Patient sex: F
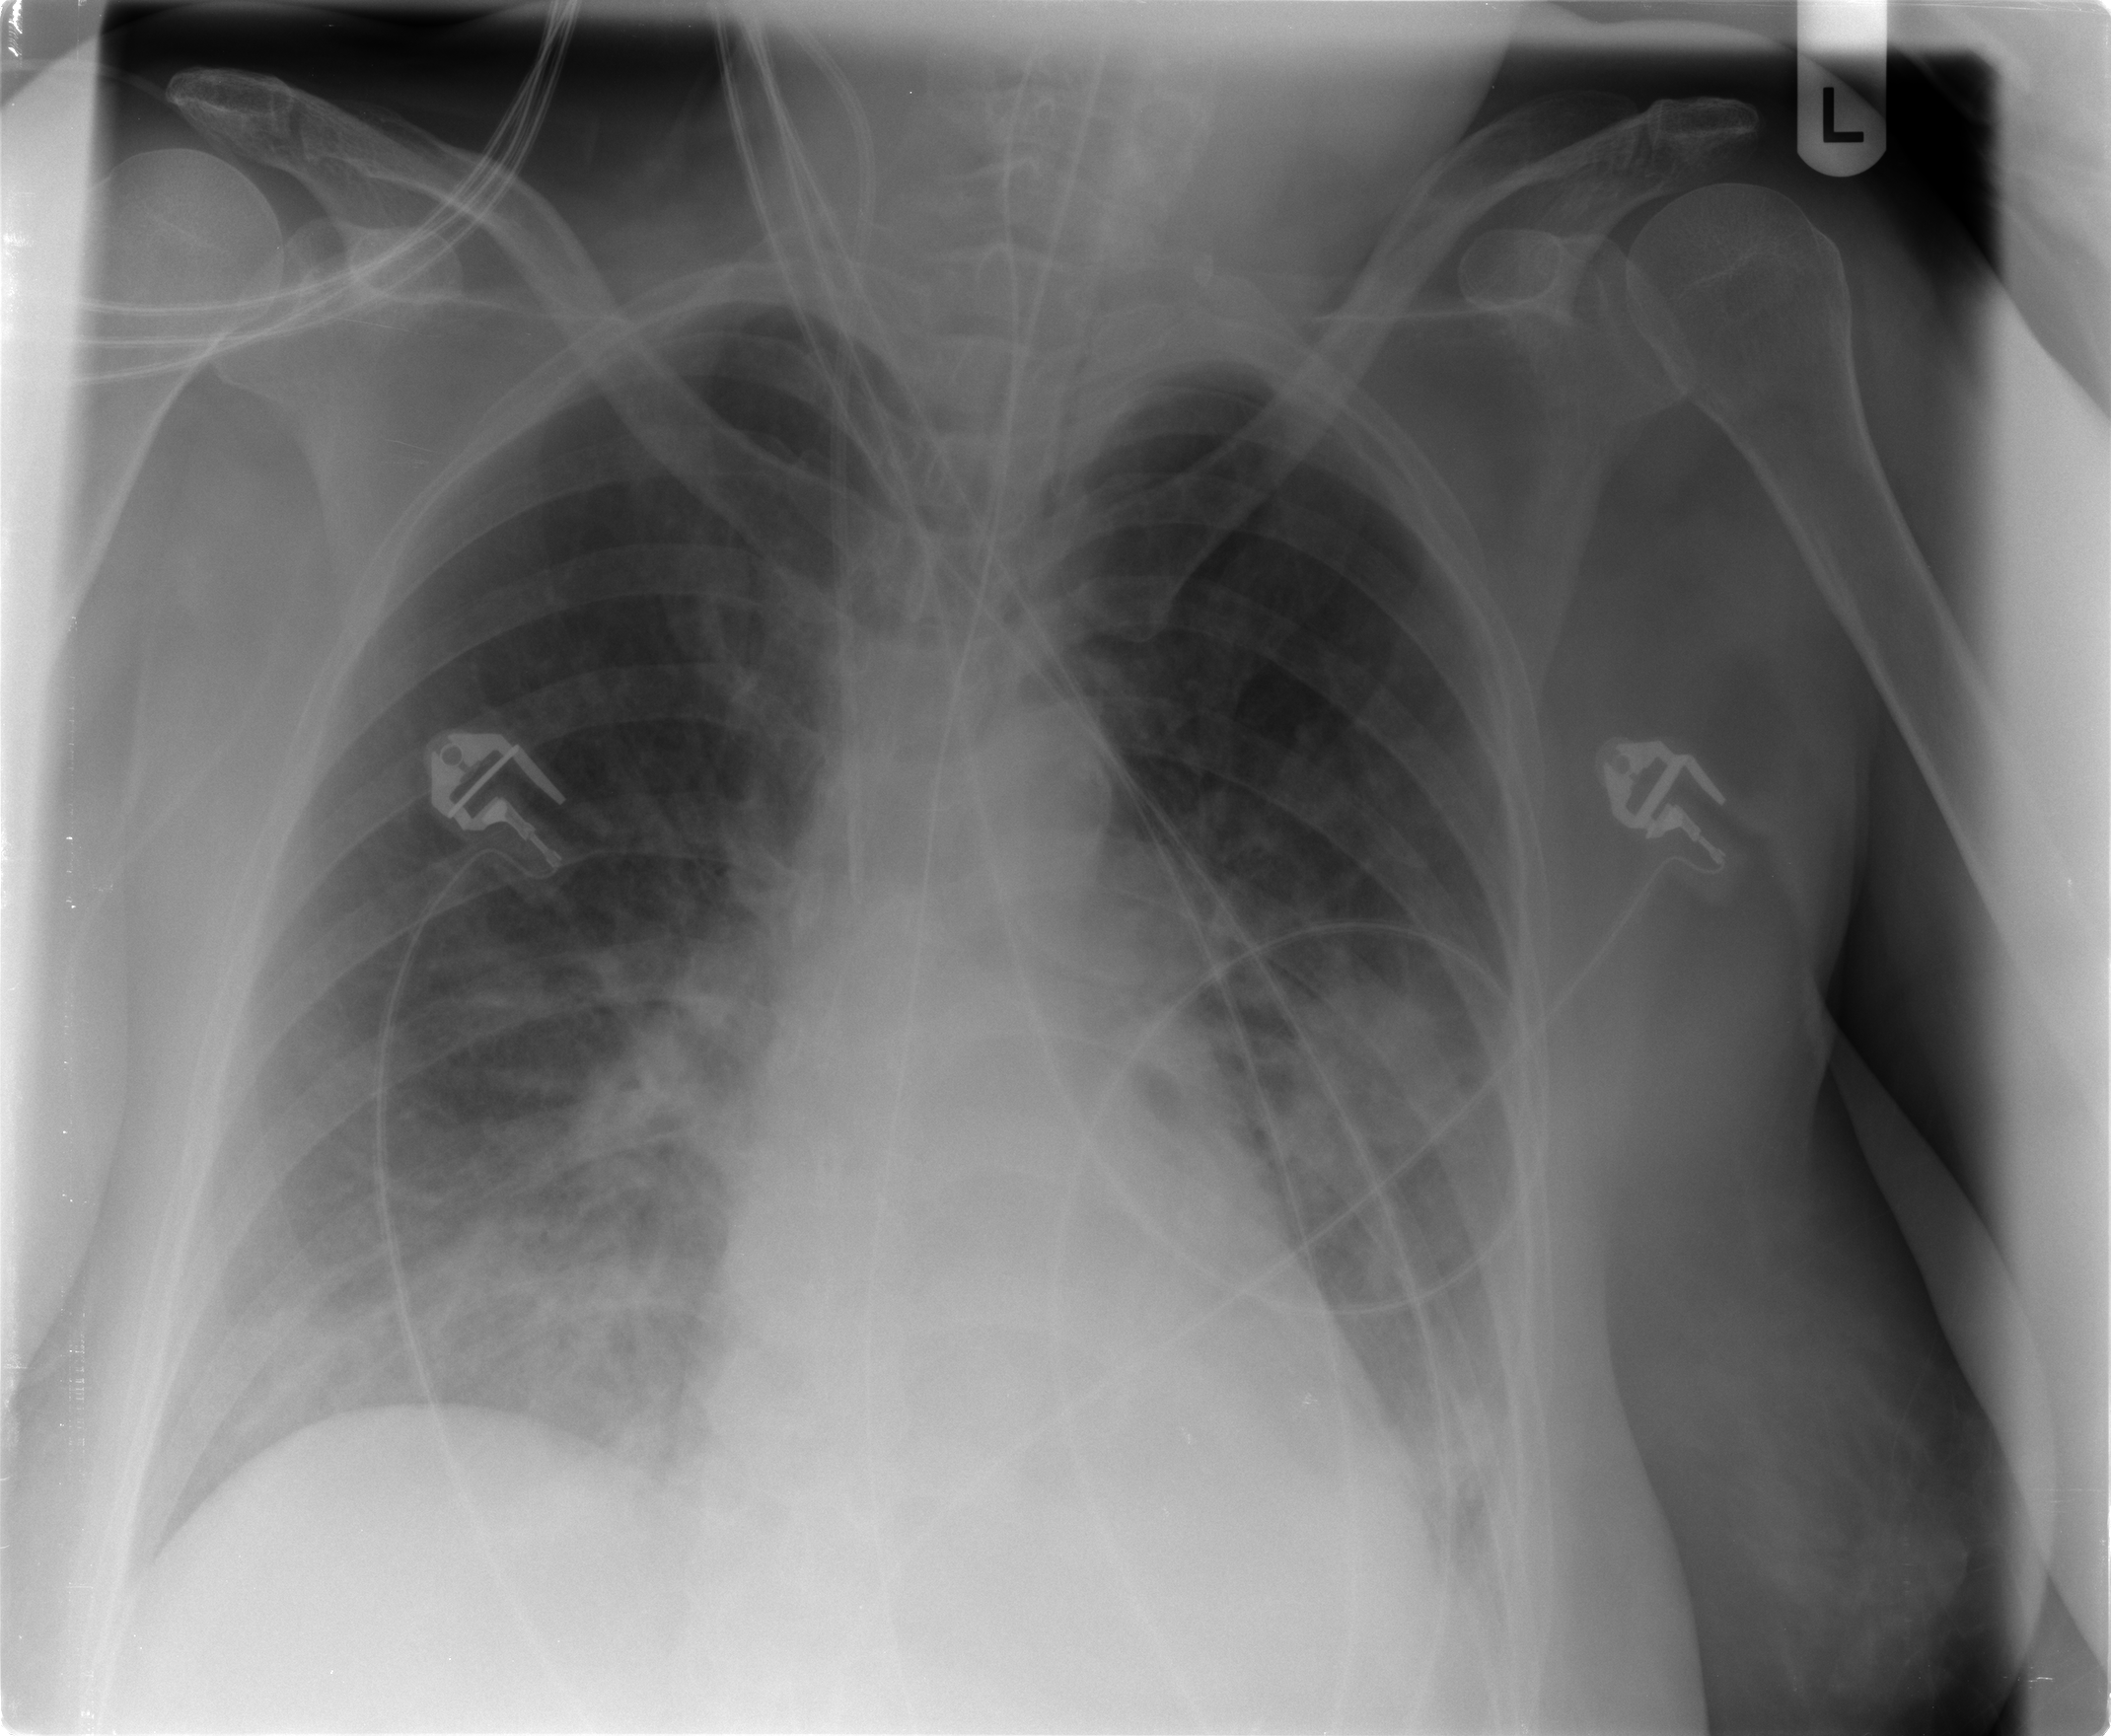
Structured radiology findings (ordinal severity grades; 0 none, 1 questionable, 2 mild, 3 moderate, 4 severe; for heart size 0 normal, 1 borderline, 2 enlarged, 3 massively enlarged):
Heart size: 0
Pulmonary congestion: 2
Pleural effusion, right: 2
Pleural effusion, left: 2
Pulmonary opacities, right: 3
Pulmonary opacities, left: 3
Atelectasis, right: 2
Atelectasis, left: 3